The plot is a signal-to-image rendering of a rotating shaft's vibration measurement. What is the most likely rotor condition (normal, misalignment, unbalance, looseness)?
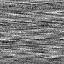
Answer: unbalance